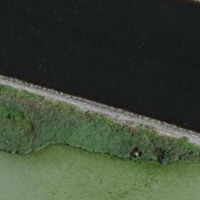
EUNIS habitat code: 14
Species observed at this site:
Chlidonias leucopterus
Phalacrocorax carbo
Calidris canutus
Larus michahellis
Acrocephalus arundinaceus
Sus scrofa
Falco subbuteo
Acrocephalus scirpaceus
Sterna hirundo
Cymbalaria muralis
Sedum album
Delichon urbicum
Chlidonias niger